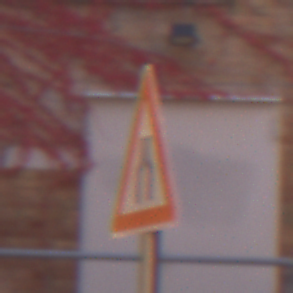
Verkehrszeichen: VerengteFahrbahn
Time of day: MorningAfternoon
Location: Outdoor (Urban)
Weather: Clear
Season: NotSpecified
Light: Natural